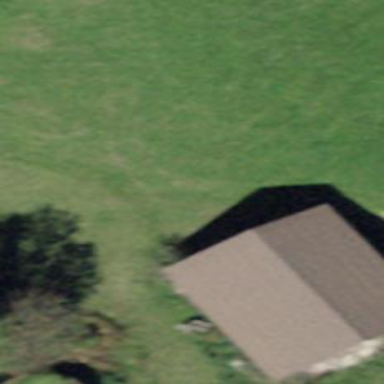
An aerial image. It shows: Rural barn.